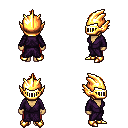
a pixel art fantasy rpg character, female body template, human, tanned skin, purple robe, red pants, light blonde mohawk hairstyle, gold helm, gold boots, four views (front, back, left, right), 2x2 character sprite sheet, small pixel art, hard edges, no anti-aliasing